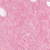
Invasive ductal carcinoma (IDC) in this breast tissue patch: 0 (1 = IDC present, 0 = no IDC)